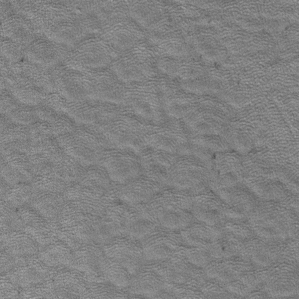
Label: frost